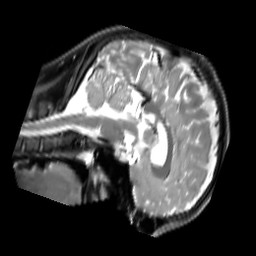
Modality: PDw
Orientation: sagittal
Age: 26
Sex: male
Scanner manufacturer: siemens
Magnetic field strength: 3 T
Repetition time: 11.88 s
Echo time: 0.014 s